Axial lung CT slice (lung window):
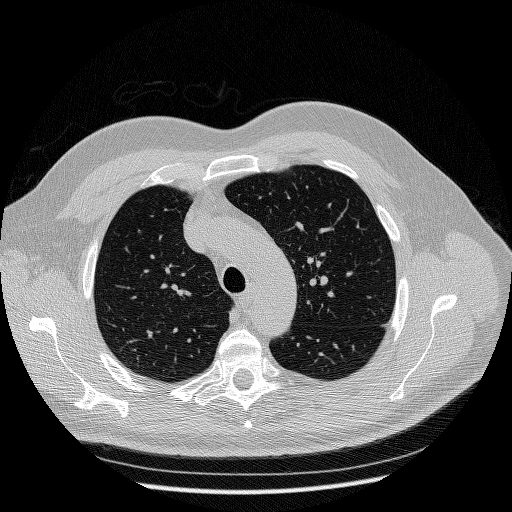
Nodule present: no